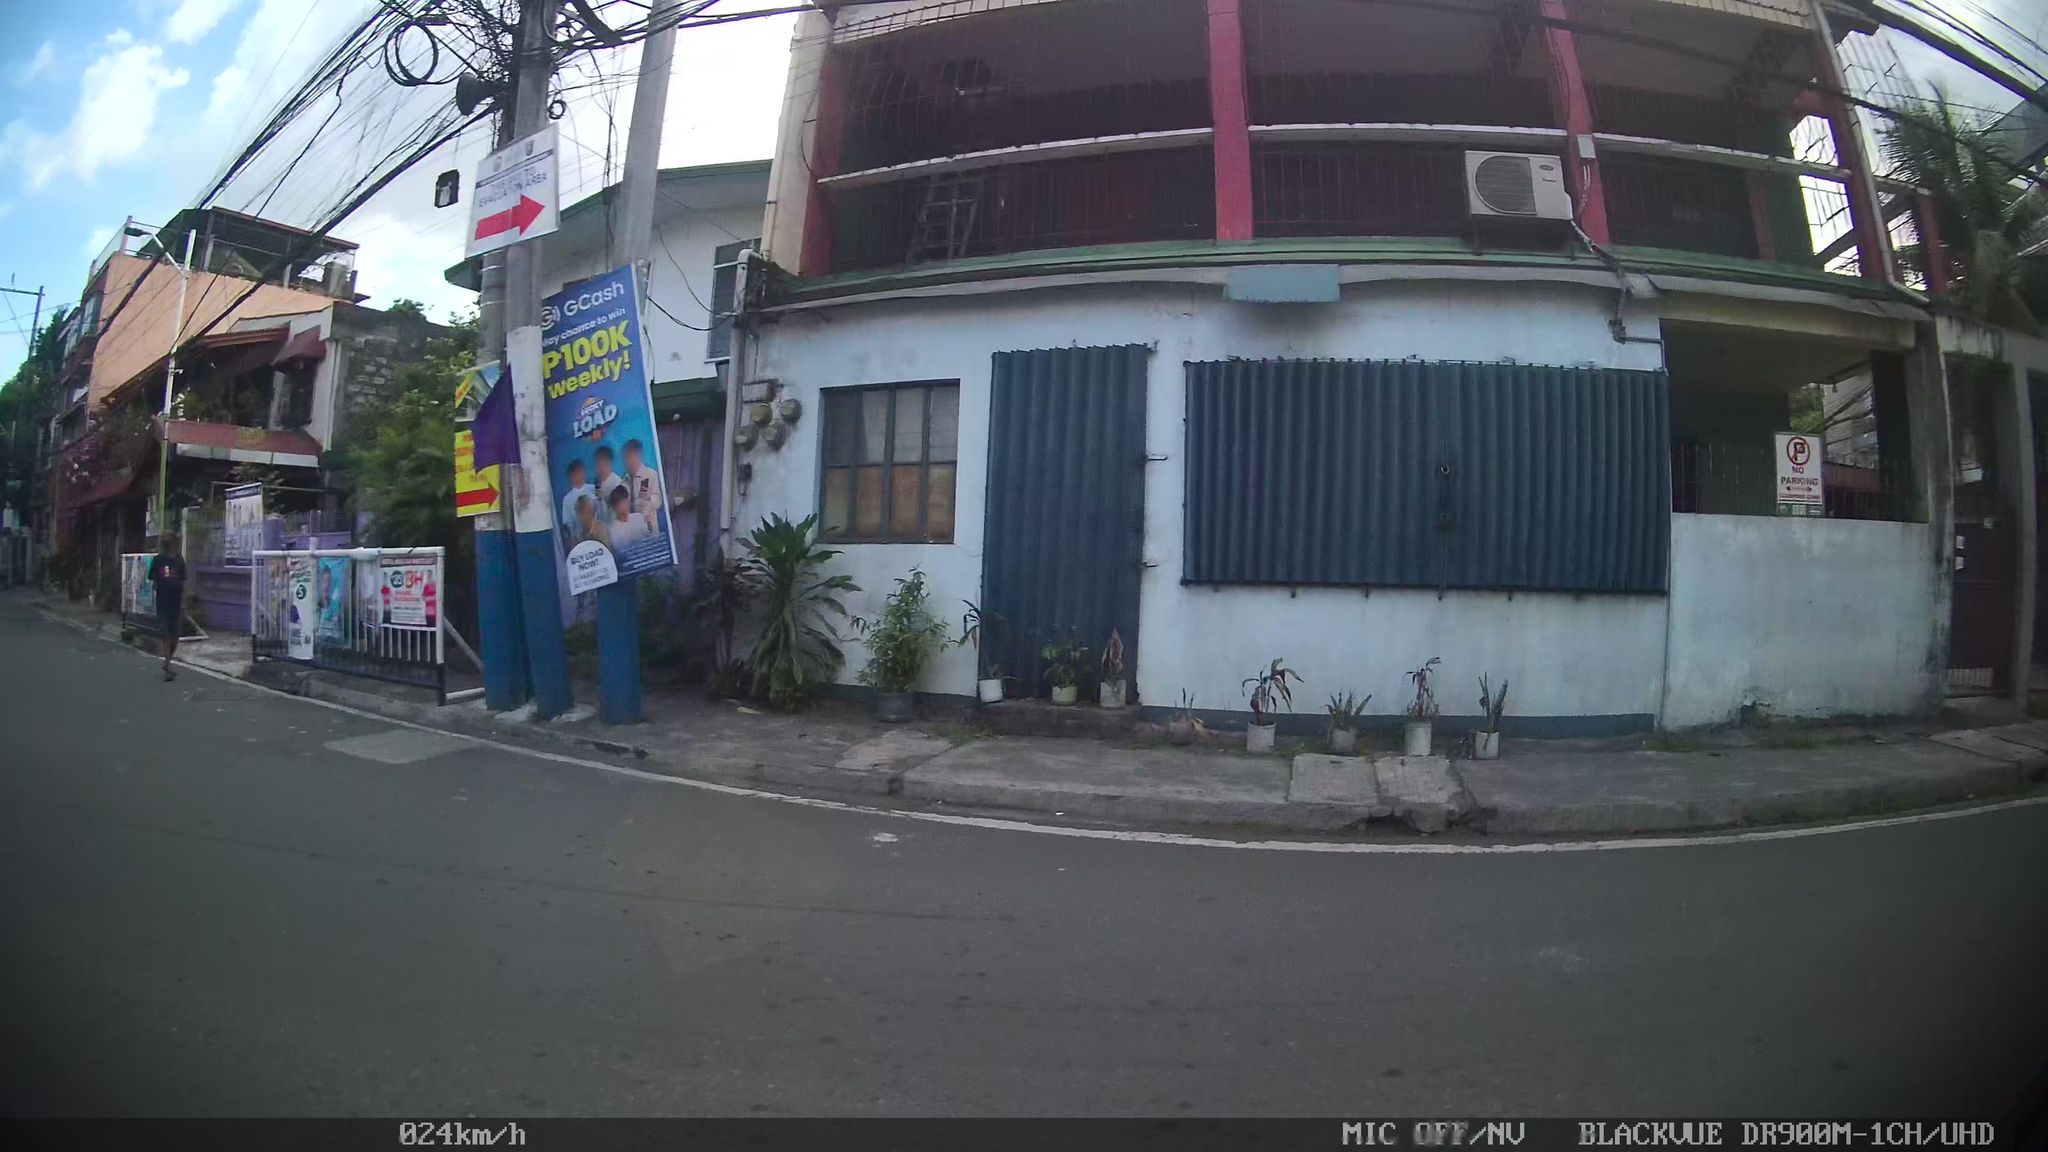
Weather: clear
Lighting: day
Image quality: good
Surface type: driving surface
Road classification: residential
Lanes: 2
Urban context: urban centre
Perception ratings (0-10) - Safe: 1.58, Lively: 2.53, Beautiful: 3.18, Boring: 2.64, Depressing: 8.69, Wealthy: 2.52